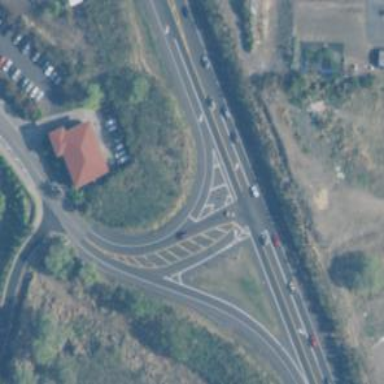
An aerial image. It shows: Tertiary link road.